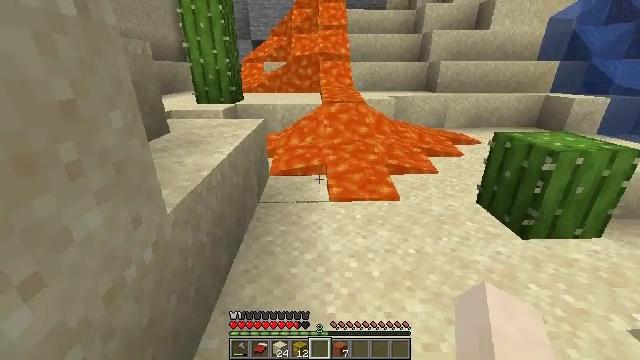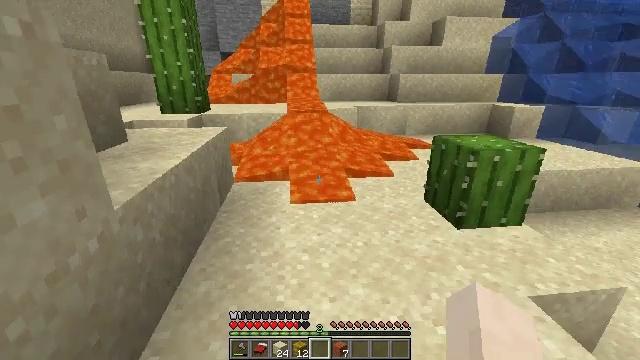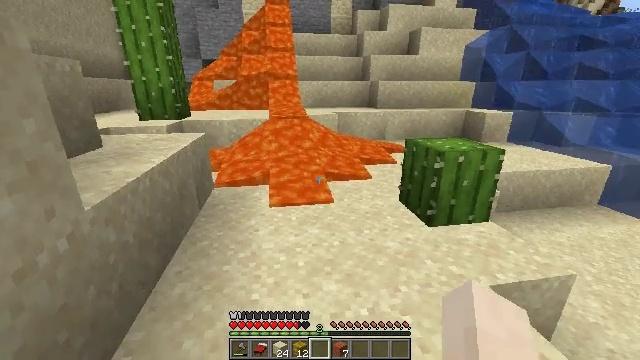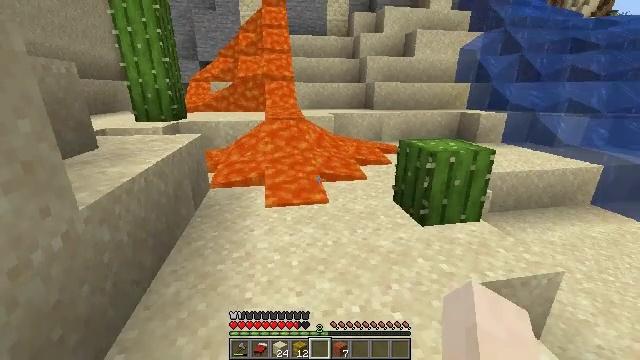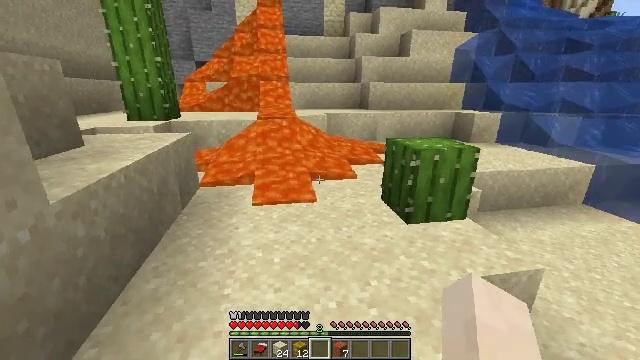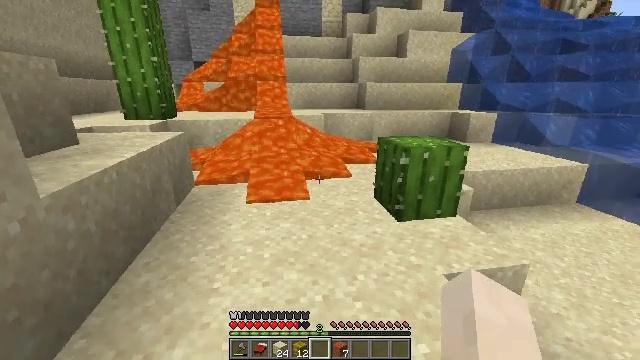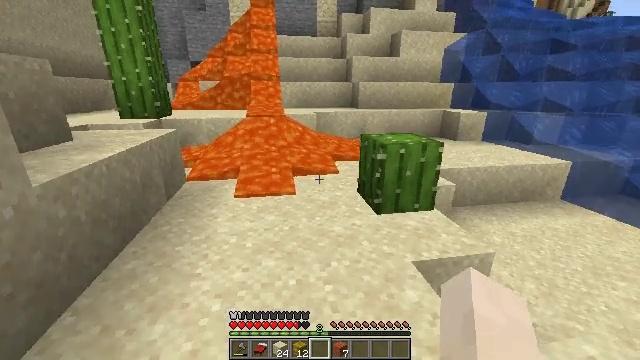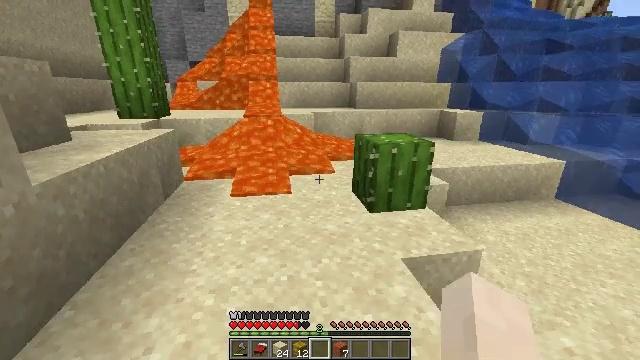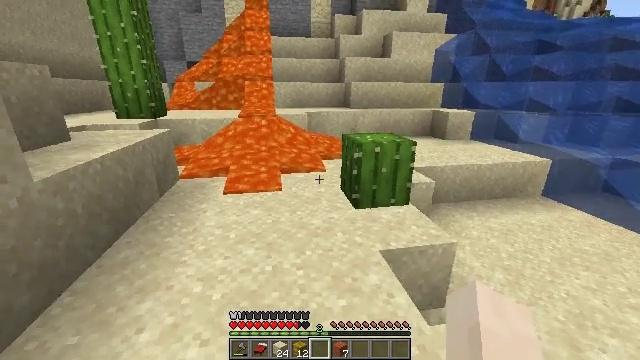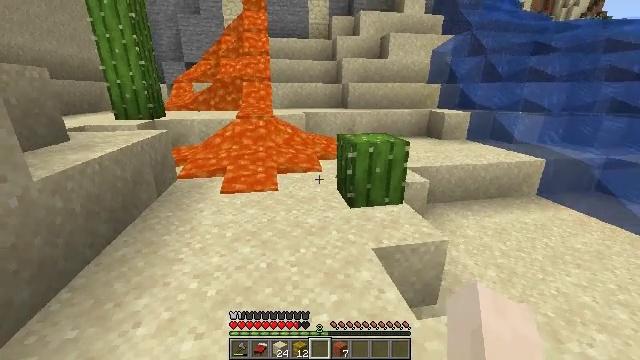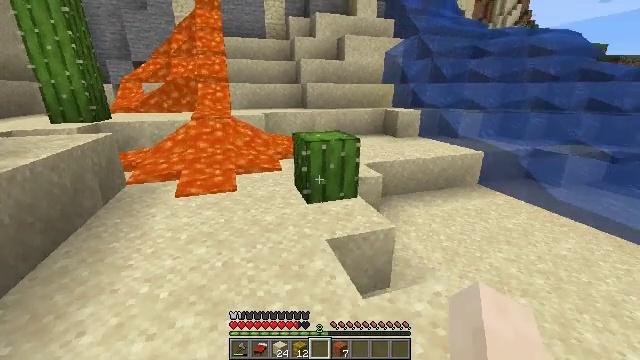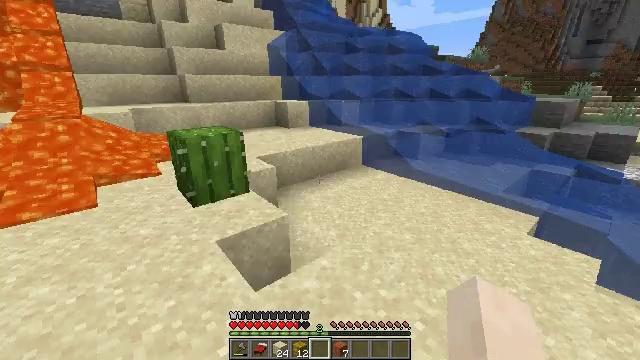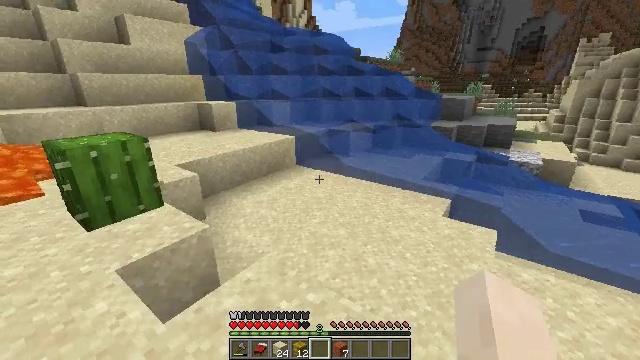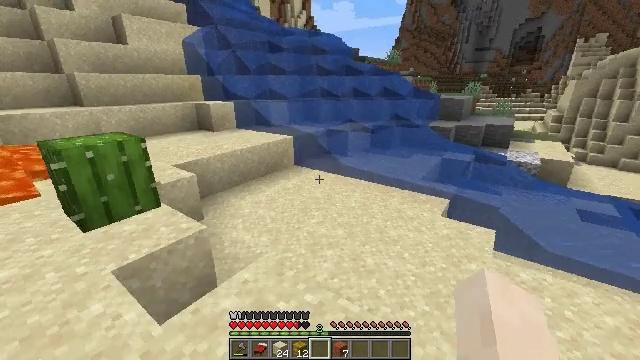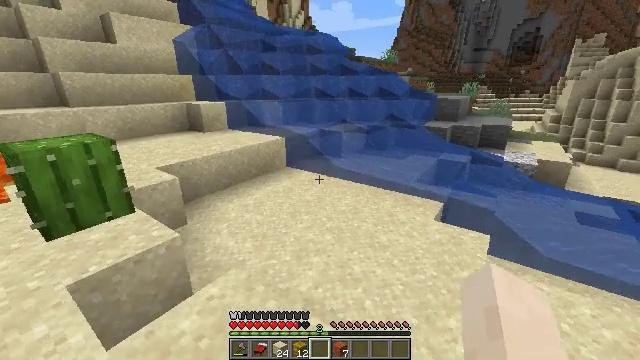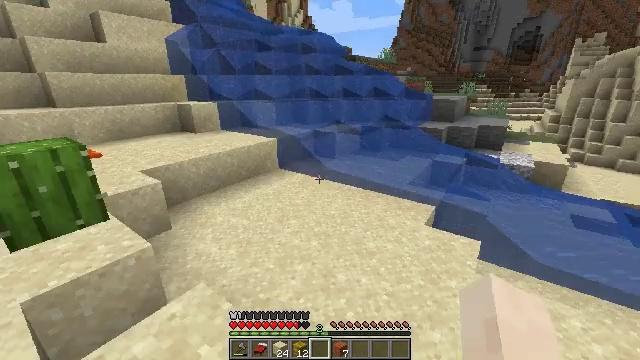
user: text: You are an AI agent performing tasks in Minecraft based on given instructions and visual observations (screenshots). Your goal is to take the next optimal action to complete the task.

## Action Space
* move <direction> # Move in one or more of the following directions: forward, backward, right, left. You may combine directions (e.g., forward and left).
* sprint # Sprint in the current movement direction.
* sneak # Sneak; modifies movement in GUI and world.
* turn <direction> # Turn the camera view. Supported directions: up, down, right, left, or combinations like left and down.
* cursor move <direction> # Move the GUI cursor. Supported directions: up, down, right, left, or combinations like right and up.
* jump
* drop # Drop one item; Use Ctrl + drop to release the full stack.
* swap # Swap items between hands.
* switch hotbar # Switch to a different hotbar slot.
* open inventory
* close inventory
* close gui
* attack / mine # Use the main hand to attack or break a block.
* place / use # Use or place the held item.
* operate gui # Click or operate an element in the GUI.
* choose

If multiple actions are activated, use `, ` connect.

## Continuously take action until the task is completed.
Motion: motion action
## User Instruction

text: Hunt a rabbit.
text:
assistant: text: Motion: move back and move right, turn right and up
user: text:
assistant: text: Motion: move back and move right, turn right and up
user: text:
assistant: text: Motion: move back and move right
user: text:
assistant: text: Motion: move back and move right
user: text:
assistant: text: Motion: move back and move right
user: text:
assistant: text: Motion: move back and move right
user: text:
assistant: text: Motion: move back and move right
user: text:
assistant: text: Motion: move back and move right
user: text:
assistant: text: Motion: move back and move right
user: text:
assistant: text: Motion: move right, turn right
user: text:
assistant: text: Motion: move right, turn right and down
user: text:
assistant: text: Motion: move forward and move right, turn right
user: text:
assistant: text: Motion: move forward and move right
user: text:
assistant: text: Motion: move forward and move right
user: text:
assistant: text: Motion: move right
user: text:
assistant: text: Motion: move forward and move right
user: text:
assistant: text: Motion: move forward and move right
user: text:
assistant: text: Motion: move forward and move right
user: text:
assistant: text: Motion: move forward and move right
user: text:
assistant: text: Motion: move forward and move right, turn right
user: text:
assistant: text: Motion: move forward and move right, turn right
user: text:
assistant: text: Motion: move forward and move right, turn right and down
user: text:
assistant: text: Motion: move forward, turn right
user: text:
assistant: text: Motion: move forward and move left
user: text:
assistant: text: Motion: move forward and move left
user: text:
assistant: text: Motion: move forward and move left
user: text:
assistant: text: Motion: move forward and move left
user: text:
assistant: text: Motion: move forward and move left
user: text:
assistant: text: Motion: move forward and move left
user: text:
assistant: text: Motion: move forward and move left